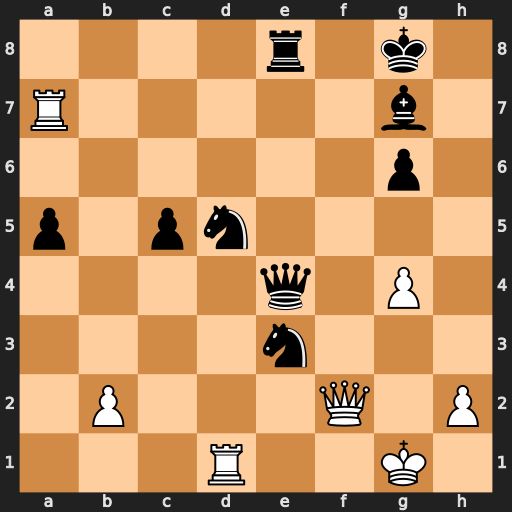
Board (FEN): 4r1k1/R5b1/6p1/p1pn4/4q1P1/4n3/1P3Q1P/3R2K1
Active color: w
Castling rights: -
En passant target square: -
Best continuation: Qf7+ Kh8 Qxg7#